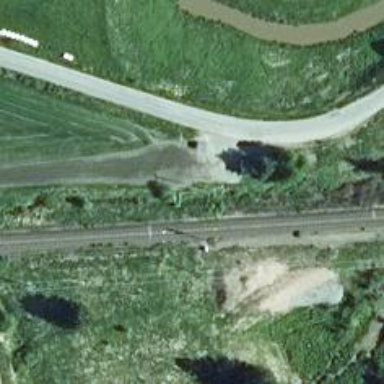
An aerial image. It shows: Railway signal.